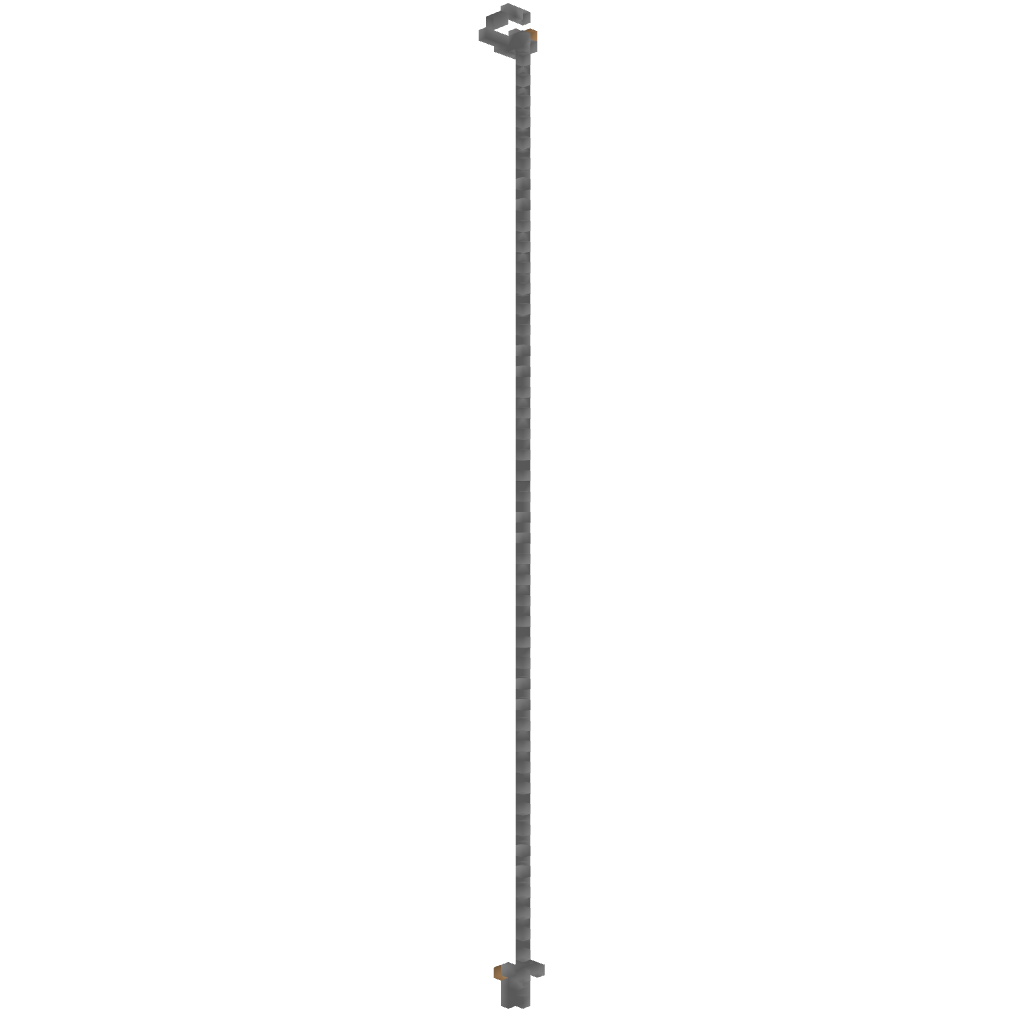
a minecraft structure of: Anvil Drop bad low quality